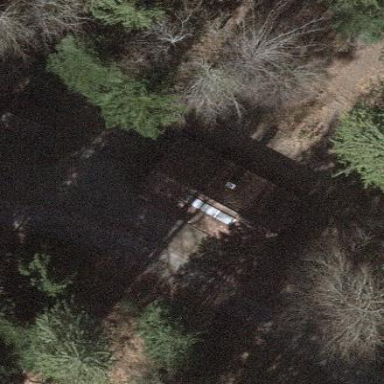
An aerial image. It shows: Cabin.